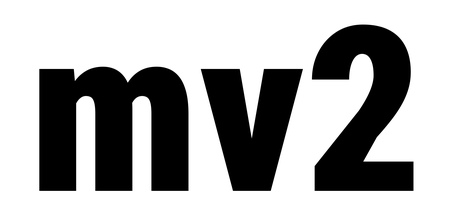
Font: Roboto_Condensed_Black